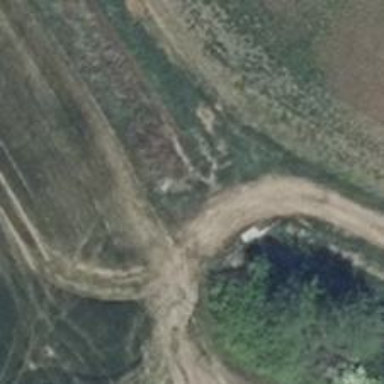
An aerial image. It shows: Culvert tunnel.